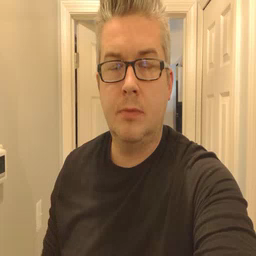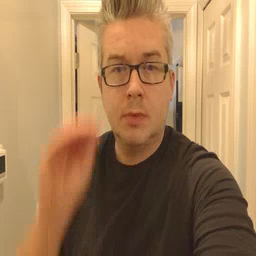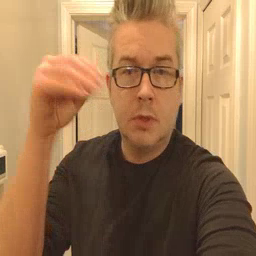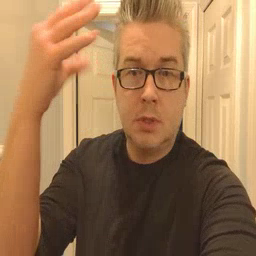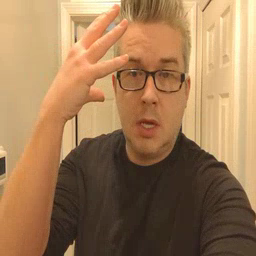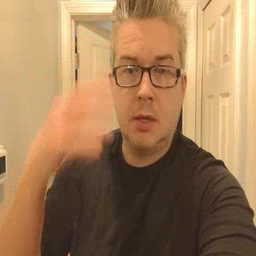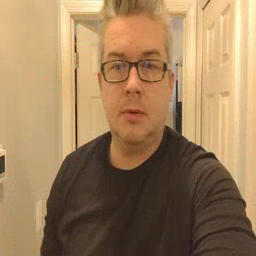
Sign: sun